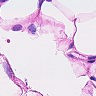
Metastatic tissue present: no